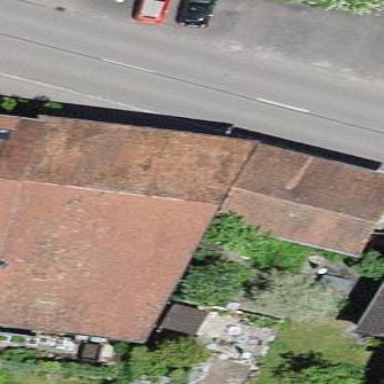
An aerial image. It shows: Historic creamery building.